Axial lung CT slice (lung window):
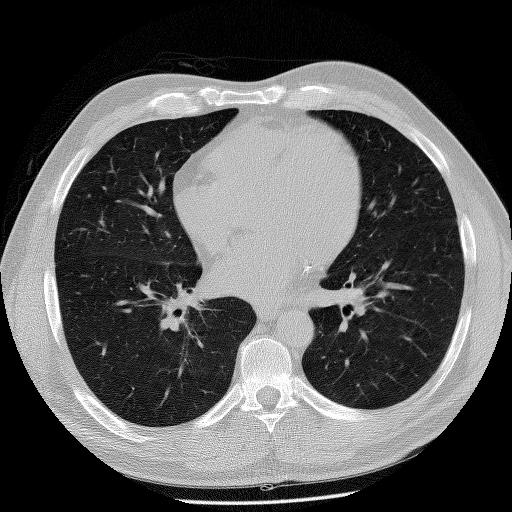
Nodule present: no